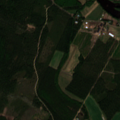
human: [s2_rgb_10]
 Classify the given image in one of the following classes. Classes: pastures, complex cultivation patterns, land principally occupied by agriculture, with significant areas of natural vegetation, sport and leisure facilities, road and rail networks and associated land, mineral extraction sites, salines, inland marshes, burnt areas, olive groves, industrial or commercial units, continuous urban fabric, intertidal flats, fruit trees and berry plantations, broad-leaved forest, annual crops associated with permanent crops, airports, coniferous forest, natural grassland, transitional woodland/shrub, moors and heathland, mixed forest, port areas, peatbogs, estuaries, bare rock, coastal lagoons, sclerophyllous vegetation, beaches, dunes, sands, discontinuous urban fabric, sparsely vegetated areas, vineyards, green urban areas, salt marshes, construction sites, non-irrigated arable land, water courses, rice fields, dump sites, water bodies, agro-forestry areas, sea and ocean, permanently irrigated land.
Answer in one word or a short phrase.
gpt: non-irrigated arable land, land principally occupied by agriculture, with significant areas of natural vegetation, coniferous forest, water courses